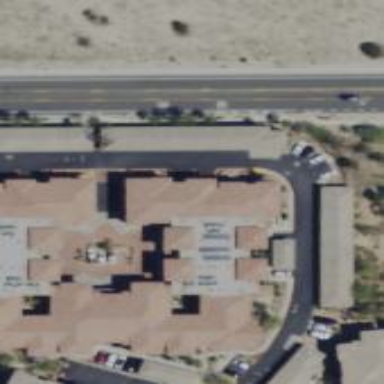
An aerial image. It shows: Image showing building with apartments.